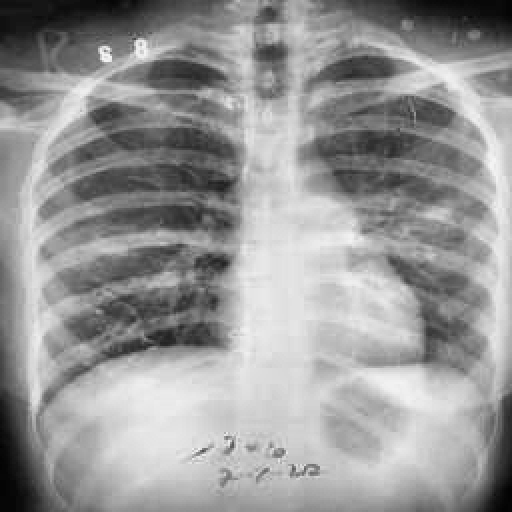
Finding: TUBERCULOSIS